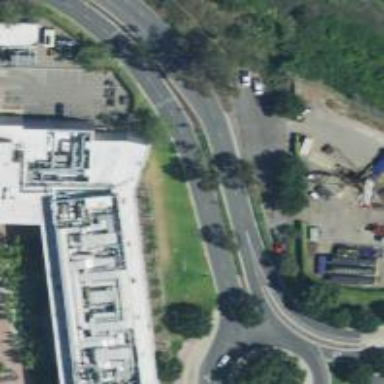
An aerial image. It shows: University building.